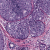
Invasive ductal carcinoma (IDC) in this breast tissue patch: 0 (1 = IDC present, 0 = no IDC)